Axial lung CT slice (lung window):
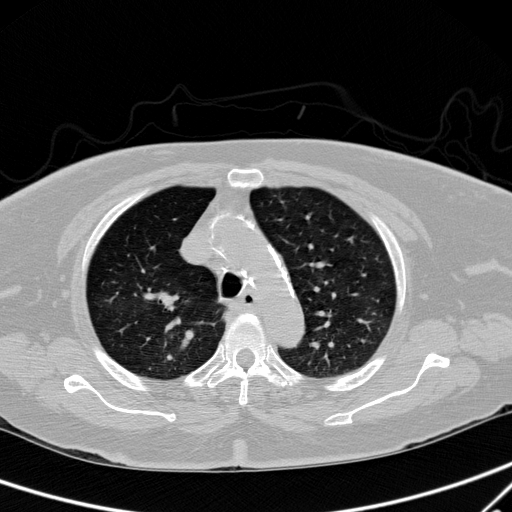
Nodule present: no